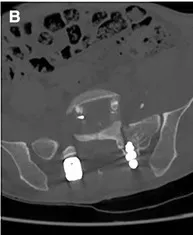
Sagittal and cross-sectional CT images at the postoperative month 1 (A,B).
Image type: radiology (ct)